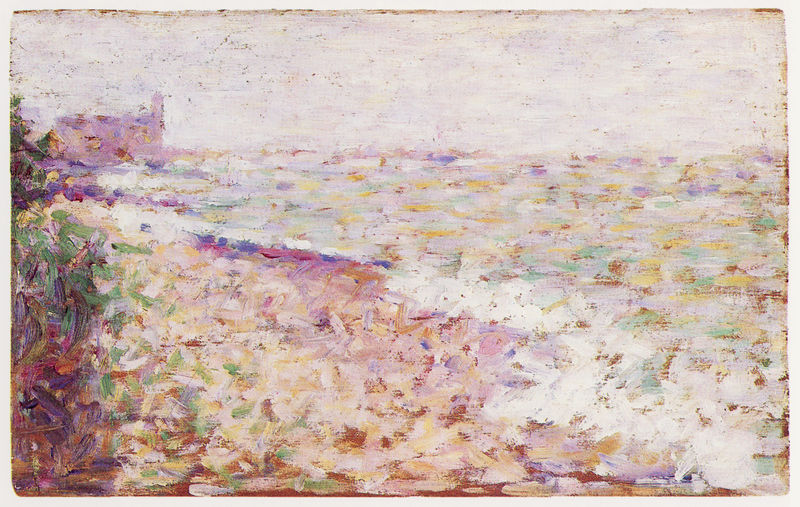
Titel: Le Mouillage à Grandcamp
Künstler: Georges Pierre Seurat
Institution: Privatsammlung
Schlagwörter: baum, blau, gemälde, himmel, meer, wasser, weiß, bäume, gelb, grün, impressionismus, landschaft, sand, see, ufer, braun, bunt, hell, licht, pastell, renoir, skizze, gebäude, gras, haus, rose, rot, schloss, malerei, öl, gräser, horizont, häuser, natur, weide, weite, busch, gebüsch, kirche, pastos, boden, pflanzen, rosa, zart, turm, farbig, gischt, küste, strand, wellen, divisionismus, studie, pointilismus, abstrakt, farben, mauer, farbe, lila, violett, linien, duktus, impressionistisch, monet, fein, striche, abstraktion, punkte, pink, burg, starnd, punkt, pinsel, tupfer, flecken, seurat, farbigkeit, pointillismus, postimpressionismus, georges seurat, pointelismus, neo-impressionismus, pastellig, loosen brushstroke, impressionen, flichen, geglb, pointellismus, schlass, strad, wsee